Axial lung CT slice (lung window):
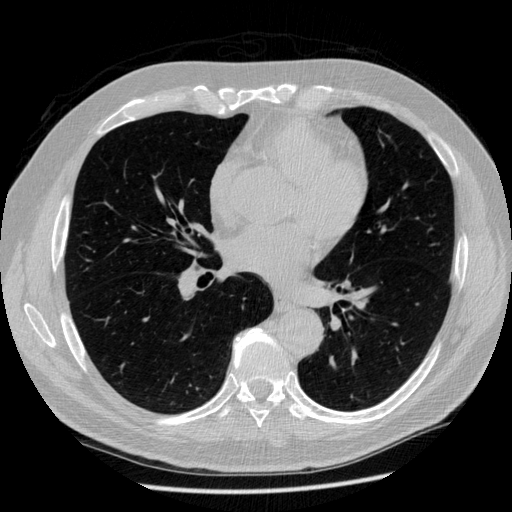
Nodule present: no